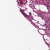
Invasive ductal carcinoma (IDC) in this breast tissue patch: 0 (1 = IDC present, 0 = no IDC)